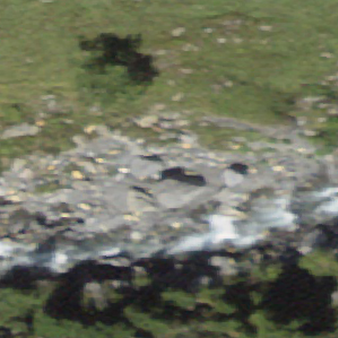
Label: bouldering_area